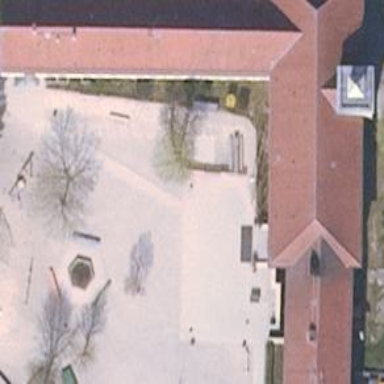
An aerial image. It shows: School.